Question: I have a bounding box at (0, 0, w, h) and a point (x, y) somewhere within that, as well as a directional vector (dx, dy) pointing in some random direction, what I am trying to do is create a line from that point, in that direction to the edge of the bounding box.
Looking at the image below, the black dot is the point, the arrow is the directional vector and the red line is the resulting line I want.
What I am doing now is to simply extend the line by the vector times some random big number that is guaranteed to place it outside the box and then using a line clipping algorithm to clip it. And this totally works, but it feels like a very hacky solution, is there a better way to do this?

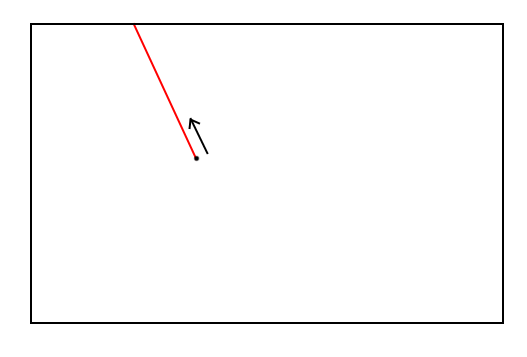
Answer: First, how to find the intersecting point with a vertical line.
Let (x0,y0) be the point inside the box, and (dx,dy) its slope. And say you are trying to find intersection with vertical line y=b.
x0+tdx and y0+tdy are points on the line. So the line intersects the vertical line at y1 such that y1=y0+tdy=b (t>=0). So solve for t (t=(b-y0)/dy) and use the same t to get x1 = x0 + tdx.
Similarly you can also find intersecting point with a horizontal line.
You should find the four points where the line intersects two edges. In most cases two of them will have negative t, discard them. Of the other, pick the one with lowest t and thats your answer.
Further optimization:
Based on the sign of dx and dy, the line could intersect one of the two edges. Eg if both are positive, then it might intersect either top or right side and so on. You can calculate t for only those two edges and pick the one with lowest t.